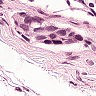
Metastatic tissue present: yes